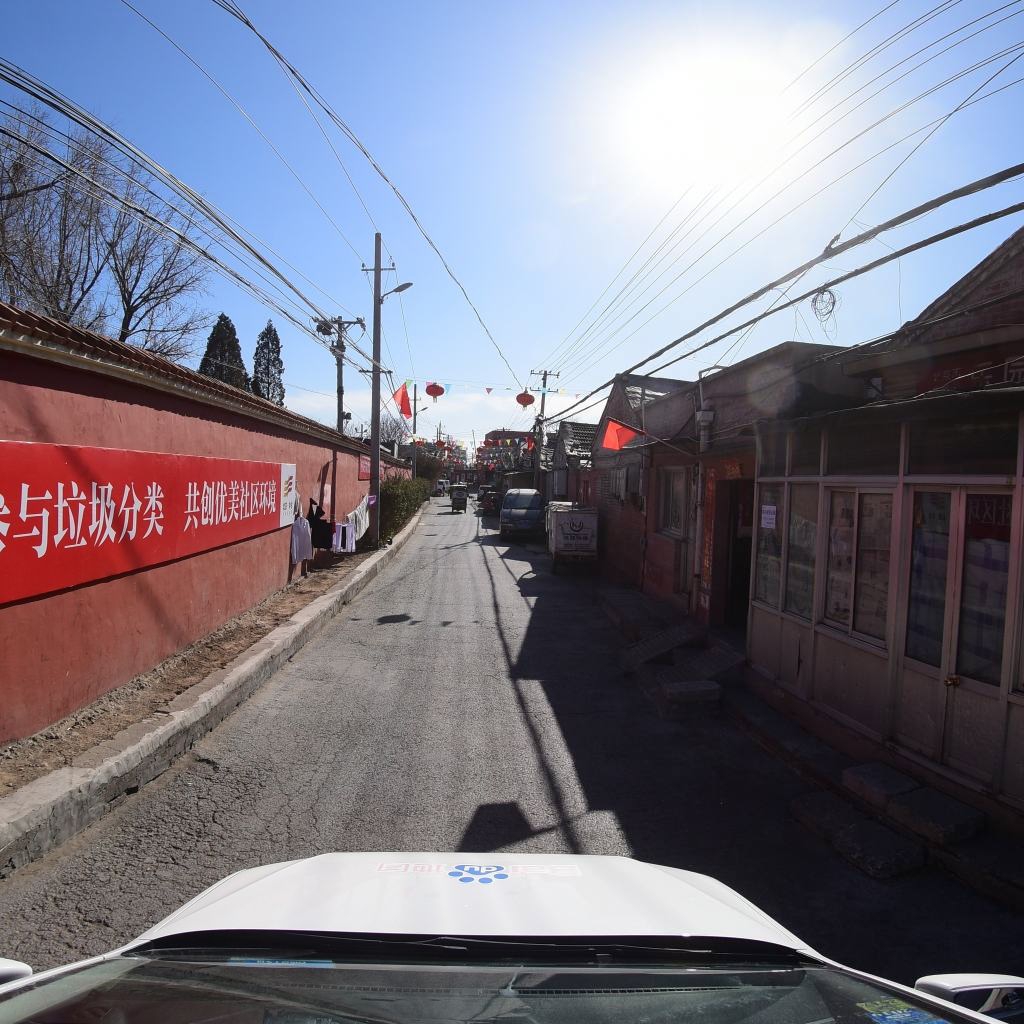
Region: Fengtai
Road damage annotations: pothole, alligator crack, alligator crack